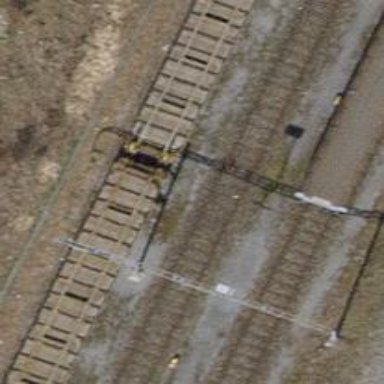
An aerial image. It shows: Single track railway in yard.